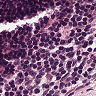
Metastatic tissue present: no